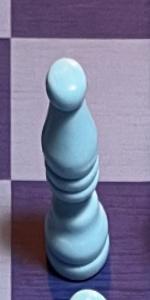
Label: Bishop_White